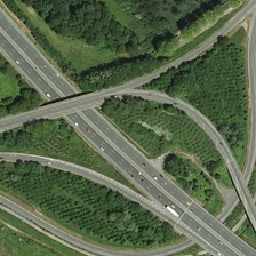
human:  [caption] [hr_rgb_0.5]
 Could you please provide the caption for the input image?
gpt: On the overpass, a large number of trees were planted.

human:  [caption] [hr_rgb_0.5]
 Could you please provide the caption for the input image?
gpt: A large number of trees were planted on the overpass.

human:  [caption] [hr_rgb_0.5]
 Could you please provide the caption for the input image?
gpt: On the overpass, a large number of trees were planted.

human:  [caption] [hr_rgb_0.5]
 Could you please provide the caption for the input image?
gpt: Many trees were planted on the overpass.

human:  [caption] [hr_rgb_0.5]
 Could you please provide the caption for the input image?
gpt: On the overpass, a large number of trees were planted.